Interaction volume radius: 5 \u00c5
Interaction volume height: 20 \u00c5
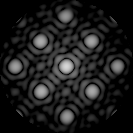
Disorder parameter: 0.05491